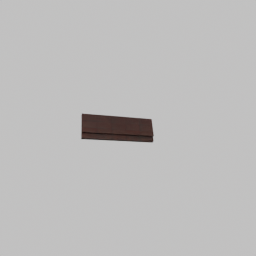
Label: architecture